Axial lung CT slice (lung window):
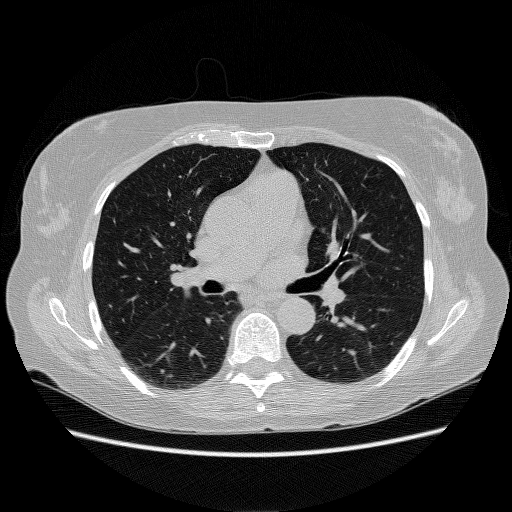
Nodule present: no